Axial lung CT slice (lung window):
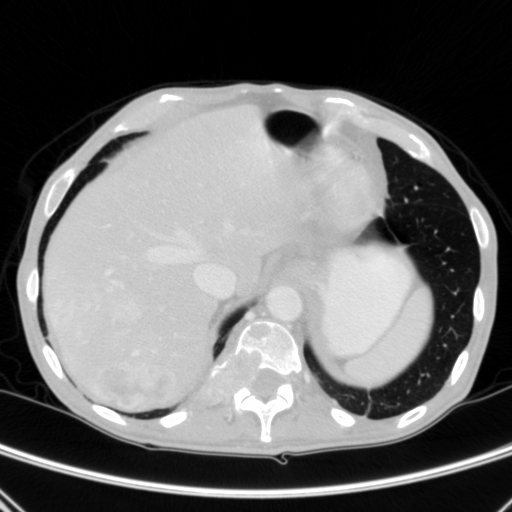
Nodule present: no